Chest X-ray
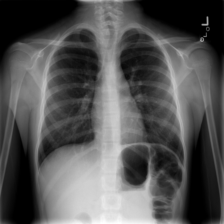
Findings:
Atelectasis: negative
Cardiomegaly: negative
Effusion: negative
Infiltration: negative
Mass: negative
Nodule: negative
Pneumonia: negative
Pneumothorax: negative
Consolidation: negative
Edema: negative
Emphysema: negative
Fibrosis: negative
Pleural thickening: negative
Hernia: negative